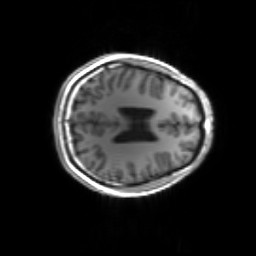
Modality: inplaneT1
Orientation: axial
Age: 26
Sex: male
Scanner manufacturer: siemens
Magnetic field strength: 3 T
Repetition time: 1.2 s
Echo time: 0.00251 s